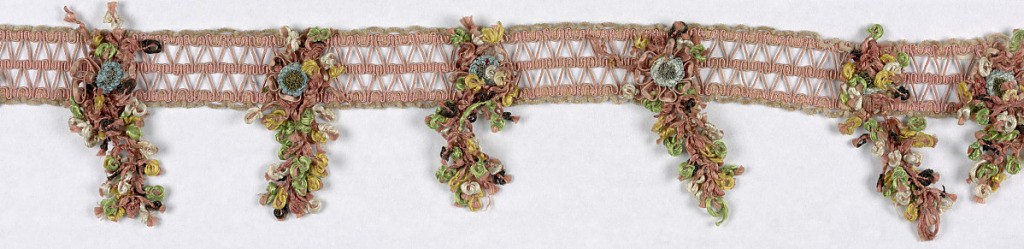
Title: Trimming
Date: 18th century
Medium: linen, silk, metal, chenille
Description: Woven openwork band of linen cord wound with pink silk and edged with pink chenille. Multicolored silk floss flower cluster stitched on at intervals, each topped with a rosette of broad membrane strips wound with pink silk, with blue silk and metal flower in the middle.